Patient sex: M
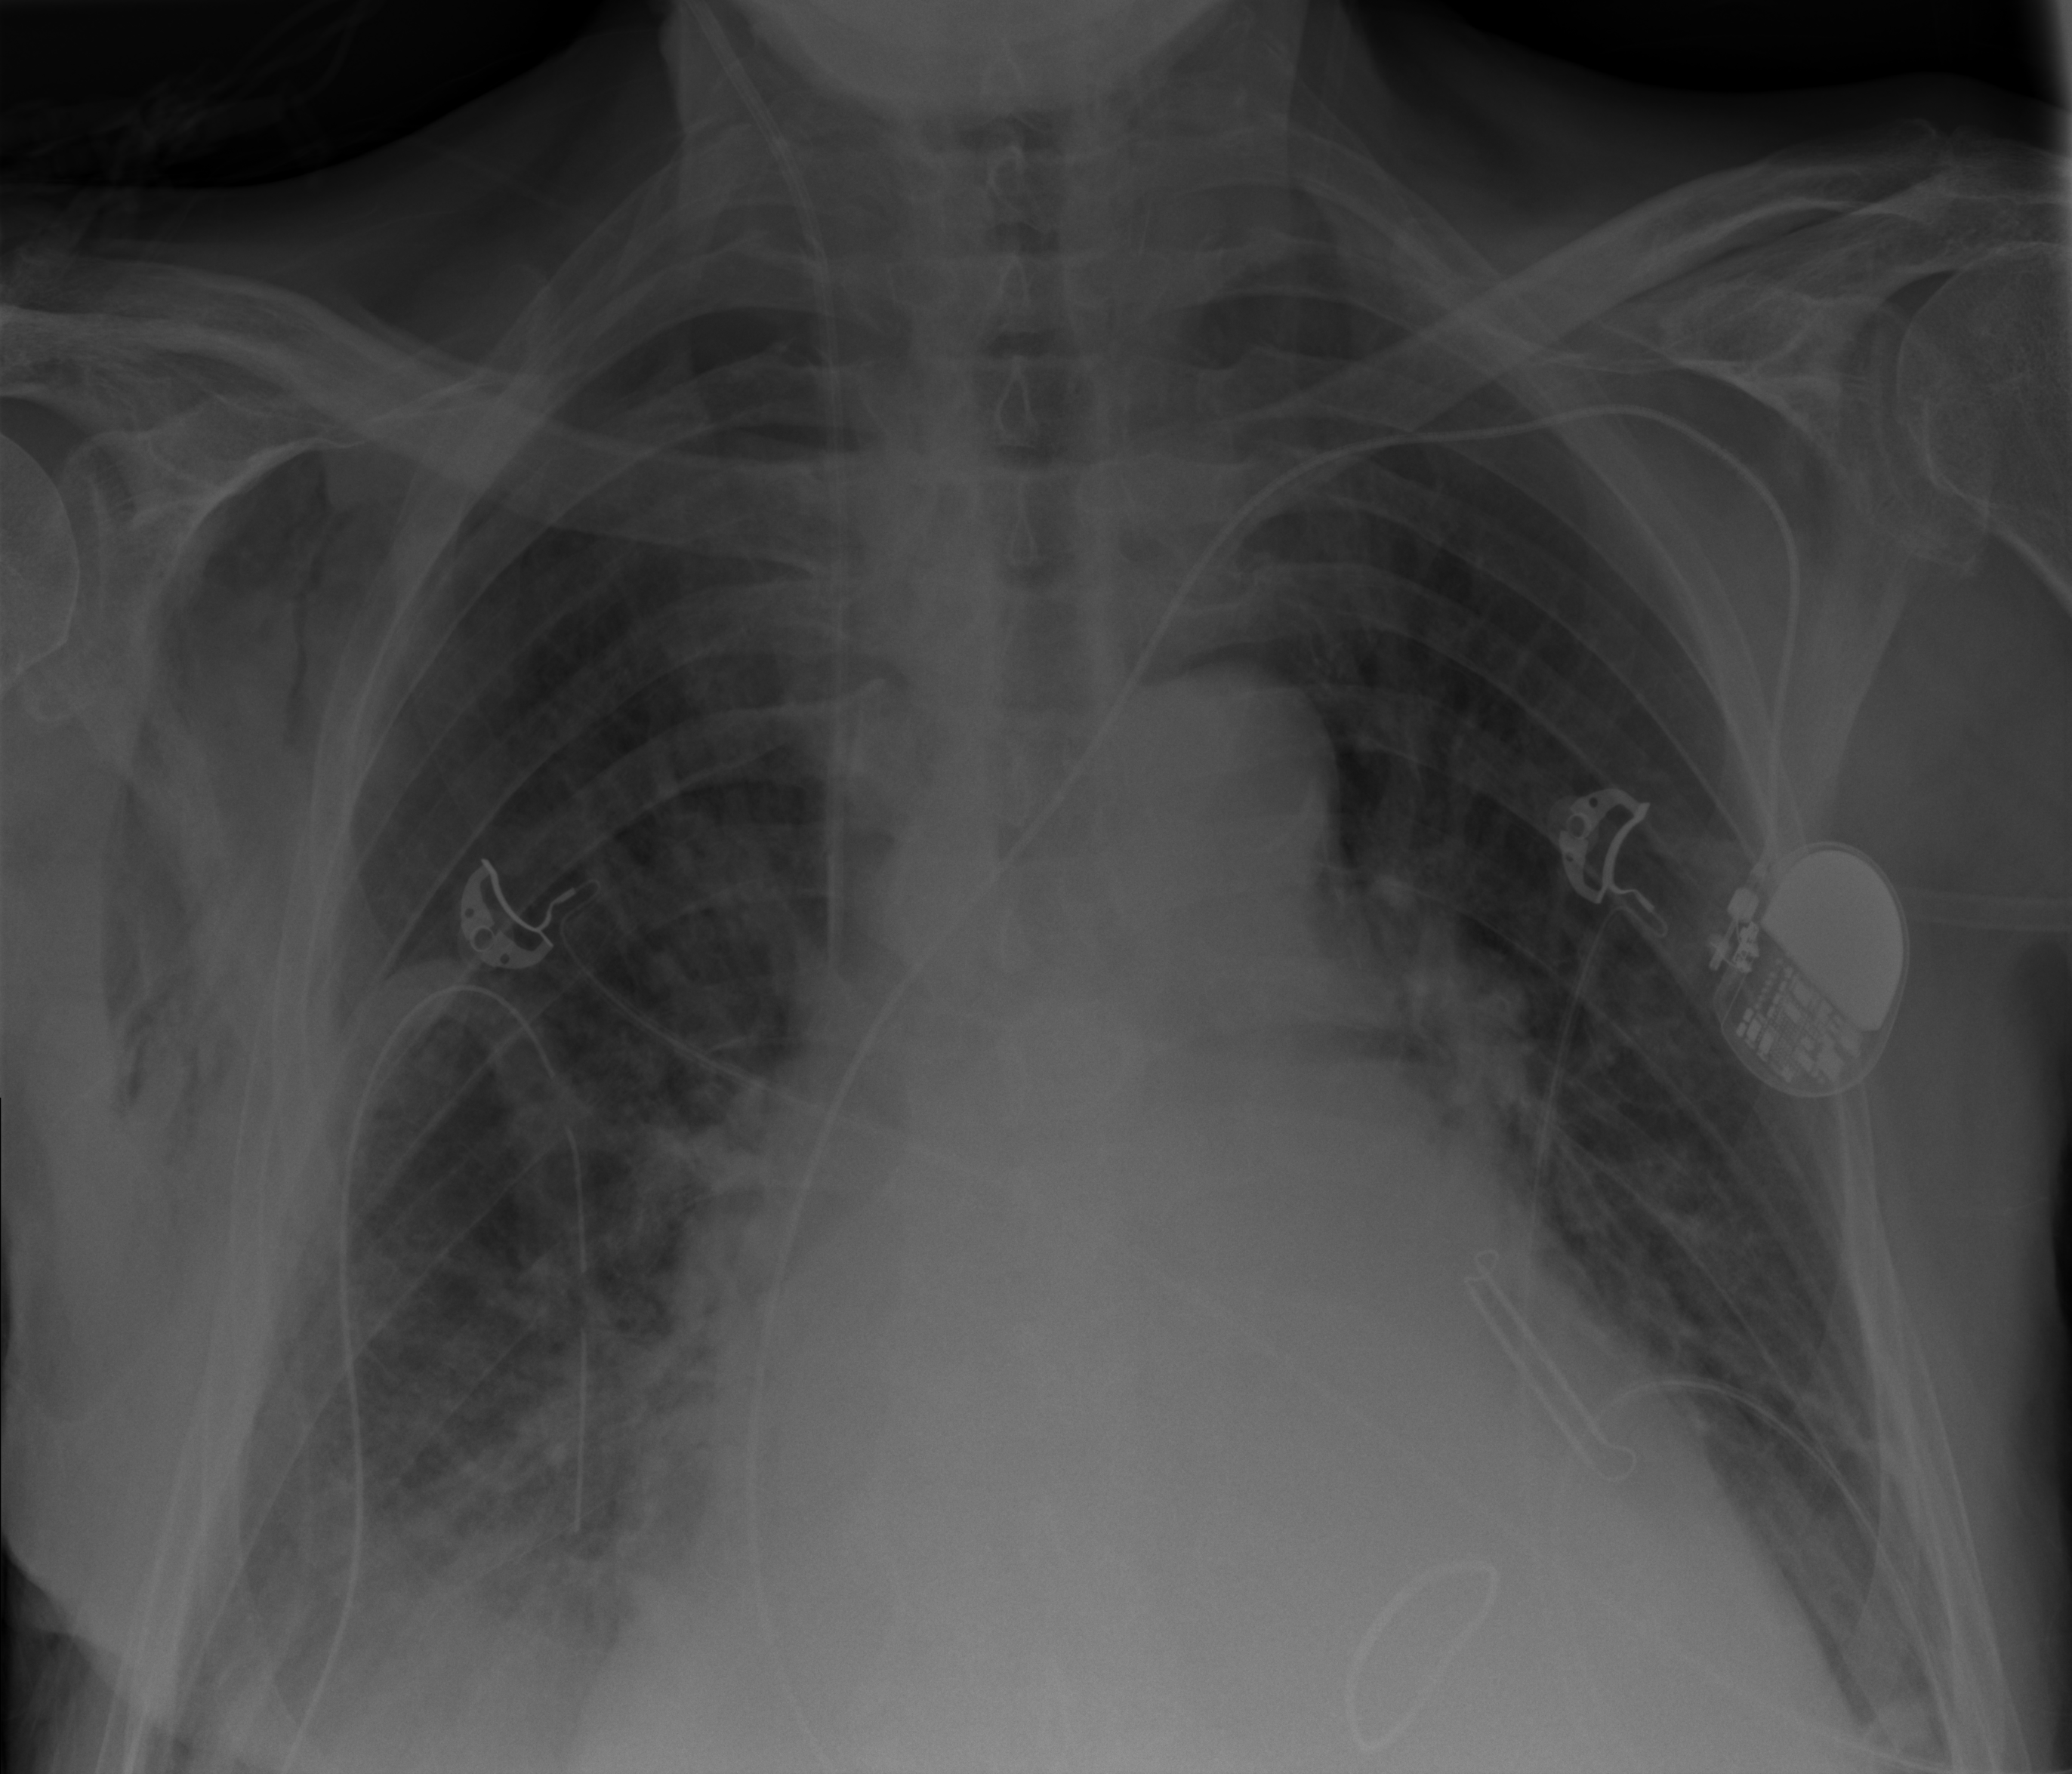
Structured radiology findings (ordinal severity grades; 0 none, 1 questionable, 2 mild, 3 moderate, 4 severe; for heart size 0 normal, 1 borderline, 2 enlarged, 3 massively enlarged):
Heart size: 3
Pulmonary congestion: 2
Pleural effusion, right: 2
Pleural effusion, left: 0
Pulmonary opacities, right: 2
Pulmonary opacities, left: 0
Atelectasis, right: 2
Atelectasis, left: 2